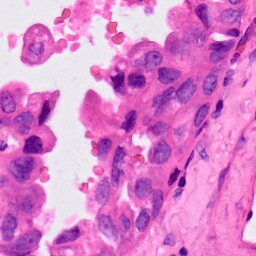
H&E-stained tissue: Lung